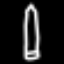
Label: pencil